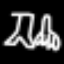
Label: The Eiffel Tower